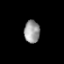
Tissue: prostate
Cell type: T cells
Senescence score: 0.3037
Nuclear area (px): 347
Mean DAPI intensity: 153.594